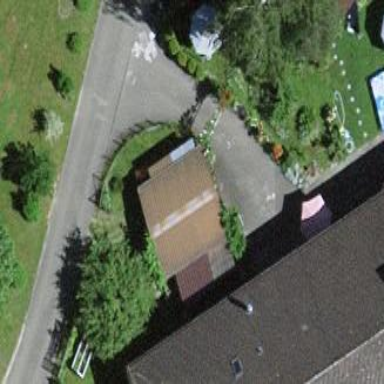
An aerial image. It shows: View of roof of building.